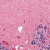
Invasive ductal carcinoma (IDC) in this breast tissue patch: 0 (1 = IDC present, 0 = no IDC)